Question: i am following a tutorial and noticed that my button text is not aligned to the center of the button. I have tried to play around with
'''
android:gravity="center"
android:layout_gravity="center"
'''
and had no luck
this is my full code:
'''
<RelativeLayout xmlns:android="http://schemas.android.com/apk/res/android"
xmlns:tools="http://schemas.android.com/tools"
android:layout_width="match_parent"
android:layout_height="match_parent"
android:paddingBottom="@dimen/activity_vertical_margin"
android:paddingLeft="@dimen/activity_horizontal_margin"
android:paddingRight="@dimen/activity_horizontal_margin"
android:paddingTop="@dimen/activity_vertical_margin"
tools:context=".StartingPoint" >
<TextView
android:layout_width="wrap_content"
android:layout_height="wrap_content"
android:text="Your total is 0"
android:textSize="40sp"
android:layout_centerHorizontal="true"
android:id="@+id/tvDisplay"
/>
<Button
android:id="@id/bAdd"
android:layout_width="250sp"
android:layout_height="wrap_content"
android:text="Add one"
android:textSize="20sp"
android:layout_below="@id/tvDisplay"/>
</RelativeLayout>
'''
the view

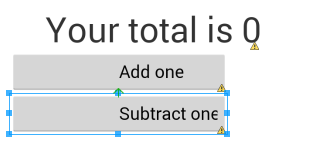
Answer: Ok
First you can change this line...
'''
android:id="@id/bAdd"
'''
for this line
'''
android:id="@+id/bAdd"
'''
Second use "dp" instead "sp". You can use "sp" for text size but for width or height use "dp".
but I really don't know why you are having this problem.
I just copy/paste your code and worked very well for me.
Here is the results with the button to subtract
'''
<RelativeLayout xmlns:android="http://schemas.android.com/apk/res/android"
xmlns:tools="http://schemas.android.com/tools"
android:layout_width="match_parent"
android:layout_height="match_parent"
android:paddingBottom="@dimen/activity_vertical_margin"
android:paddingLeft="@dimen/activity_horizontal_margin"
android:paddingRight="@dimen/activity_horizontal_margin"
android:paddingTop="@dimen/activity_vertical_margin"
tools:context=".StartingPoint" >
<TextView
android:id="@+id/tvDisplay"
android:layout_width="wrap_content"
android:layout_height="wrap_content"
android:layout_centerHorizontal="true"
android:text="Your total is 0"
android:textSize="40sp" />
<Button
android:id="@+id/bAdd"
android:layout_width="250dp"
android:layout_height="wrap_content"
android:layout_below="@id/tvDisplay"
android:text="Add one"
android:textSize="20sp" />
<Button
android:id="@+id/bSub"
android:layout_width="250dp"
android:layout_height="wrap_content"
android:layout_below="@+id/bAdd"
android:text="Subtract one"
android:textSize="20sp" />
</RelativeLayout>
'''
Try these options.
1. Clean your project (Project > Clean)
2. Close the xml and open it again
3. Close Eclipse and open it again
4. Create a new Android XML File file using the same code
5. Try to preview all screens on Graphical Layout Tab.
I really don't know if this will solve your problem but you can try. Sometimes the api do same crazy things.
Thanks and regards.